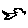
Label: bird